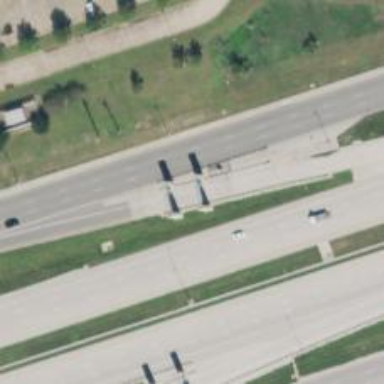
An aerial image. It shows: Toll gantry on the road.